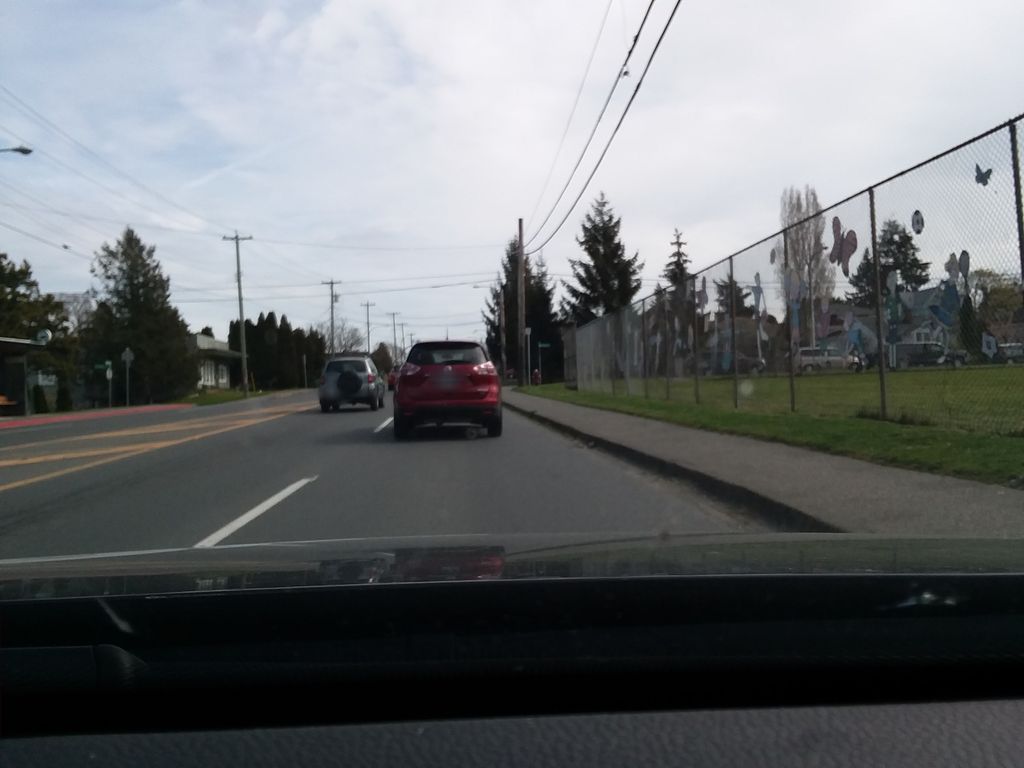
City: victoria